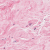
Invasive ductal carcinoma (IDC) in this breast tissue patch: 0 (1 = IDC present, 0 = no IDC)